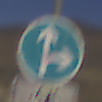
Verkehrszeichen: VorgeschriebeneFahrtrichtungGeradeausOderRechts
Zusatzzeichen unten: EinspurigeFahrzeugeFrei6
Umgebung: Outdoor, Nature
Tageszeit: Midday
Wetter: Clear
Licht: Natural
Jahreszeit: NotSpecified
Kontrast: HighContrast